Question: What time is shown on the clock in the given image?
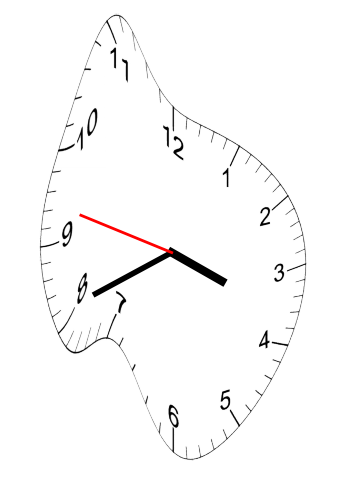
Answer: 03:40:47